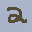
Label: 2